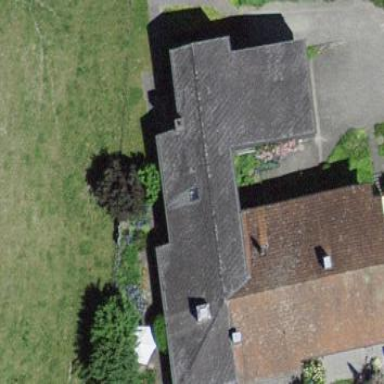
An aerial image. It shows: Farm building.